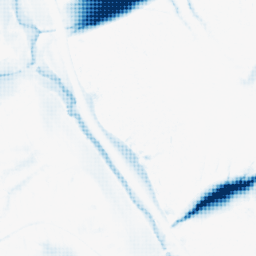
Category: morphological
Decomposition family: morphological_ellipse
Decomposition parameters: operation: closing
width: 50
height: 30
Upsampling method: sinc_hamming
Upsampling parameters: scale: 4
kernel_size: 4
Upsampling scale: 4